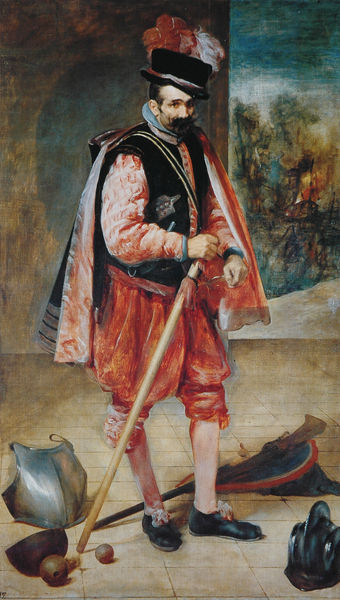
Titel: Hofnarr Don Juan de Austria
Künstler: Diego Rodríguez de Silva y Velázquez
Standort: Madrid
Institution: Museo del Prado
Schlagwörter: baum, blau, dunkel, feder, feuer, himmel, mann, meer, umhang, bäume, bunt, fenster, hell, hintergrund, hut, schwarz, blick, rot, ball, zylinder, bart, hose, schnurrbart, wand, federn, kragen, stehen, bild, bildnis, hände, portrait, porträt, öl, natur, pastos, figur, haare, interieur, mantel, bühne, theater, seide, stock, federbusch, federhut, schärpe, apfel, aussicht, spanien, schiff, schiffe, schuhe, stab, farben, brand, kaiser, barbe, homme, moustache, strumpf, schnauzbart, schnauzer, weste, strümpfe, panzer, spanisch, noir, fliesen, schwert, uniform, canne, chapeau, soldat, waffe, kugel, kugeln, degen, helm, herrscher, ganzkörper, rüstung, tracht, brustpanzer, harnisch, portät, gewehr, strumpfhose, rouge, scwarz, feldherr, kürass, kniebundhose, kulisse, kniebundhosen, velazquez, edelmann, pluderhose, fenetre, steinboden, cape, ombre, paysage, kniebund, épée, porte, boule, kniehose, skizzenhaft, casque, baton, fusil, plume, spanier, pumphose, feu, junker, espagne, pied, blasebalg, bataille, hutfeder, arme, guerre, armes, armure, cuirasse, federschmucj, officier, renaissance, pantalon, culotte, ferderbusch, landmann, plumes, fließenboden, schweret, plastron, satin